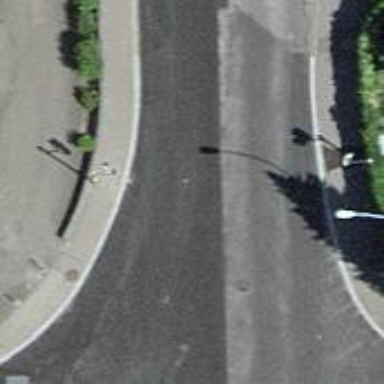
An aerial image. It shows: Road crossing with traffic signals.